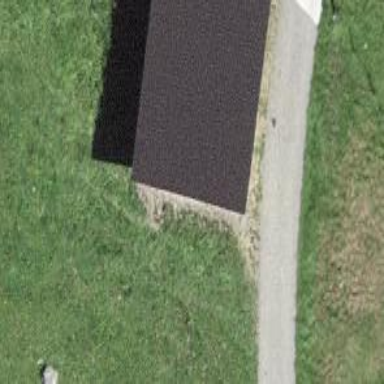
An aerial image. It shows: Shed.